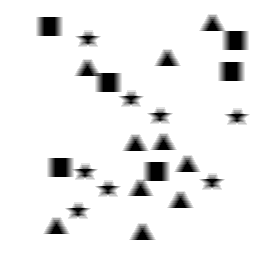
Squares: 6
Triangles: 10
Stars: 8
Total shapes: 24